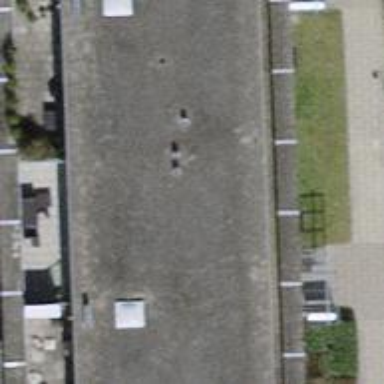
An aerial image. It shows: Apartment building with flat roof.